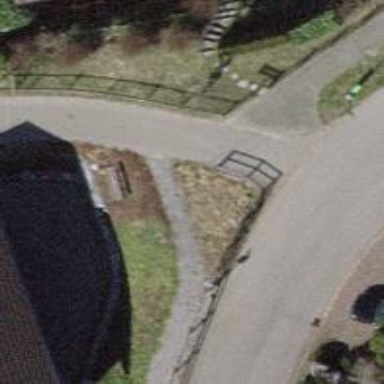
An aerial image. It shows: Bollard barrier.